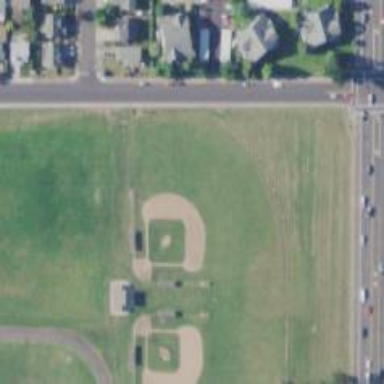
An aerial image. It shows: Baseball pitch for leisure land.